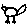
Label: bird